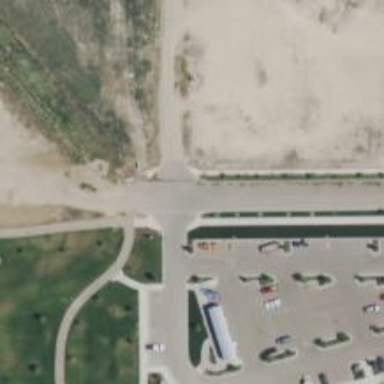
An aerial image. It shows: Unmarked road crossing.